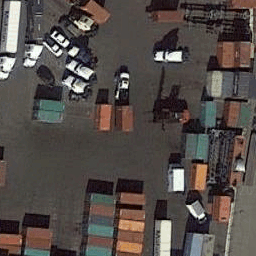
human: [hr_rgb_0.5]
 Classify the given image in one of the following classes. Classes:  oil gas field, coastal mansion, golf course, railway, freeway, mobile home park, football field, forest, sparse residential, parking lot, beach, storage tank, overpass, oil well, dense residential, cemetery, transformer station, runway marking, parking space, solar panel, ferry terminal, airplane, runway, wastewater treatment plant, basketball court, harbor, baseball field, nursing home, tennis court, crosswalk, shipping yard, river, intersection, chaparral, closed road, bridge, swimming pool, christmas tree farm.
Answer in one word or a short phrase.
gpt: shipping yard